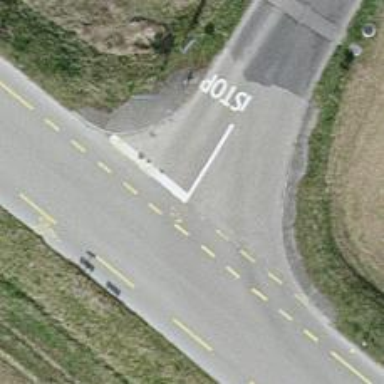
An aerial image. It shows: Unclassified road with asphalt surface.